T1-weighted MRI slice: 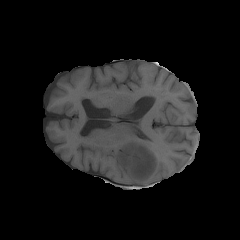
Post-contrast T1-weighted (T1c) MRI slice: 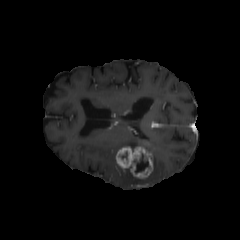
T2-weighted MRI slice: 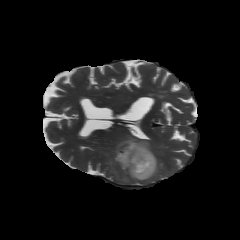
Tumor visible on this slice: yes